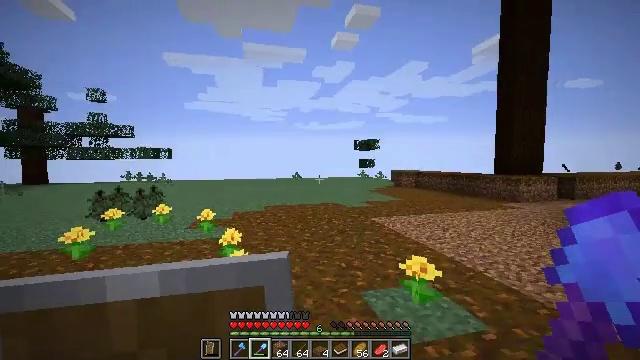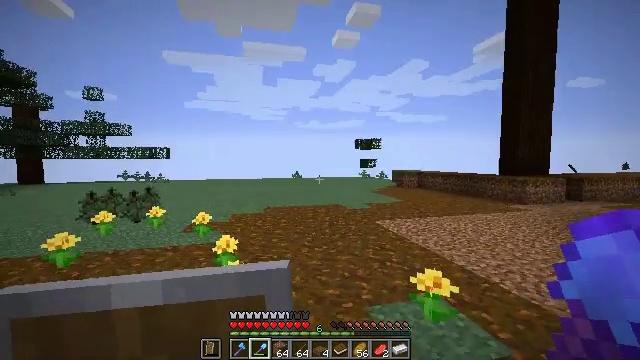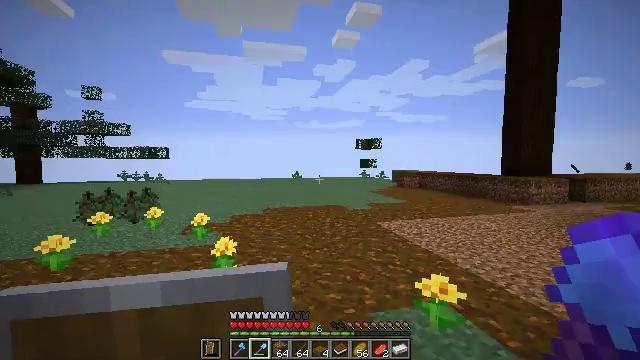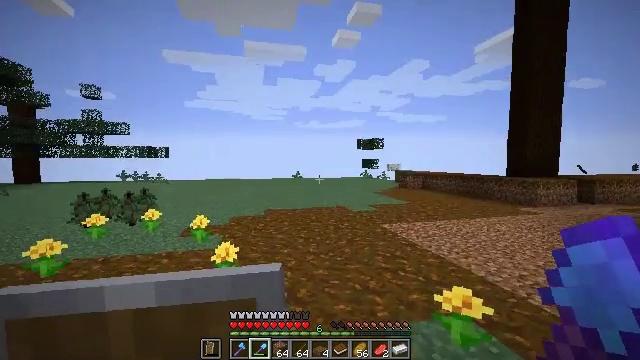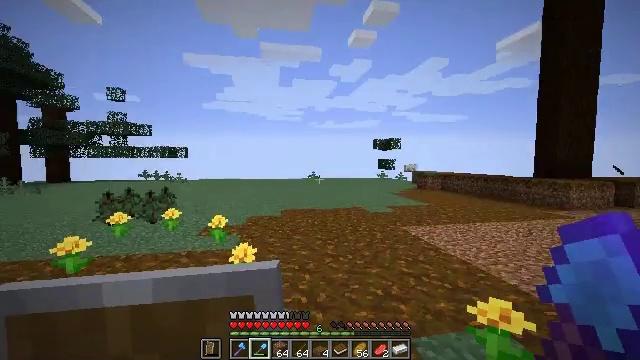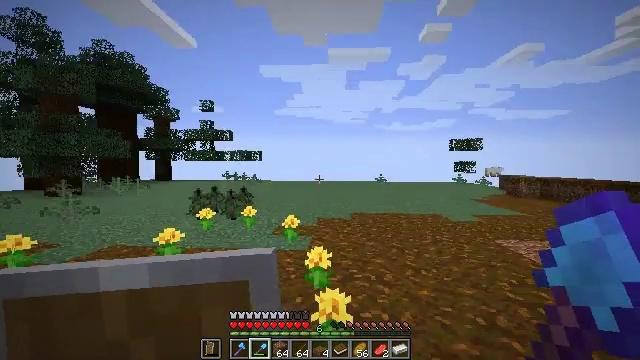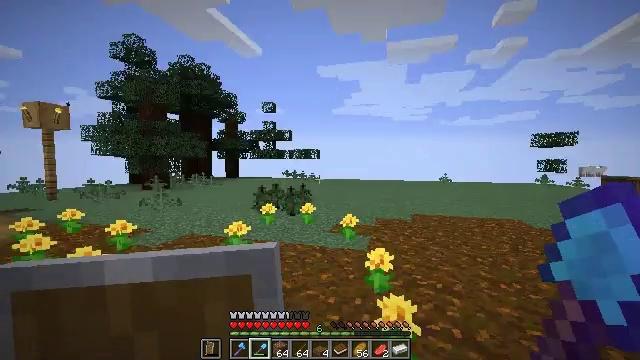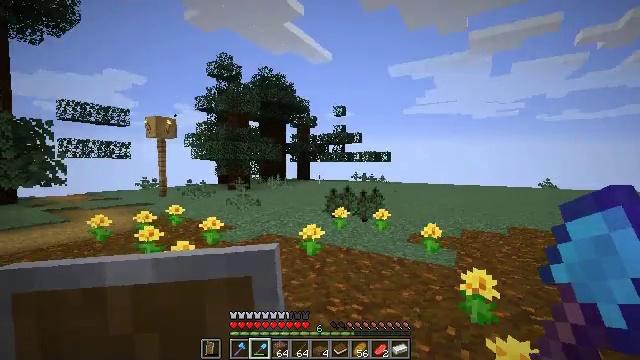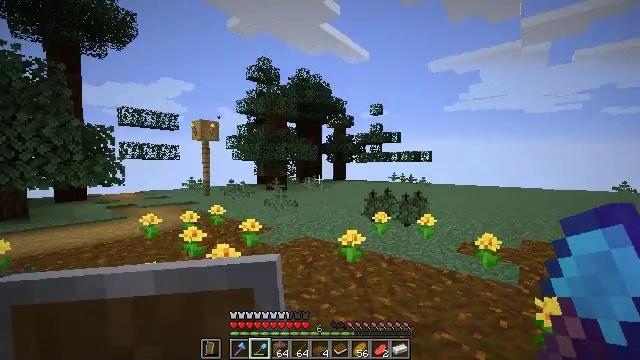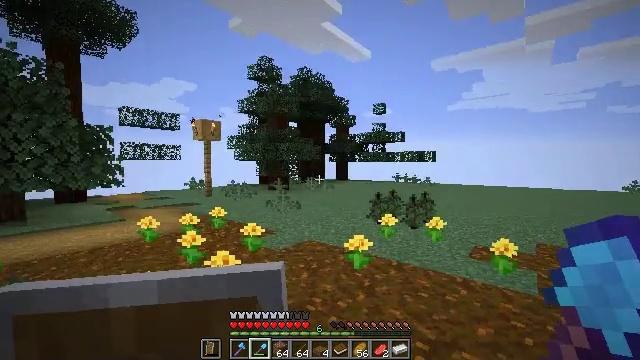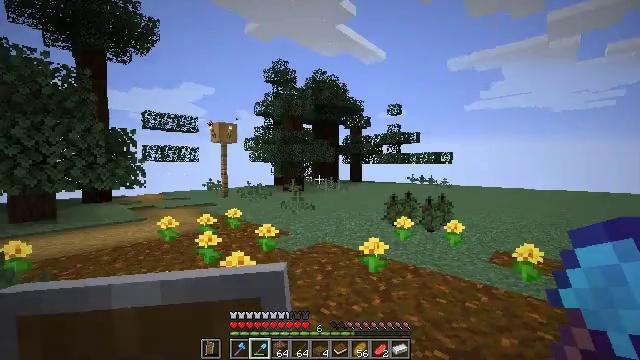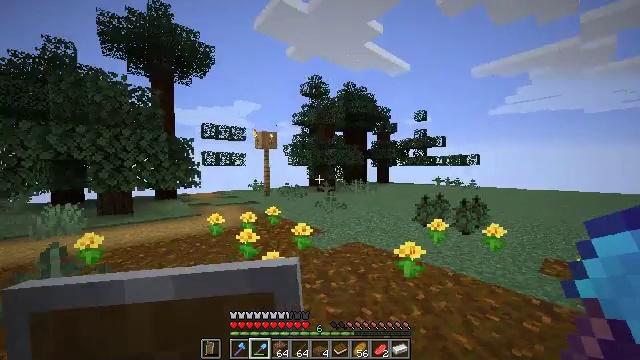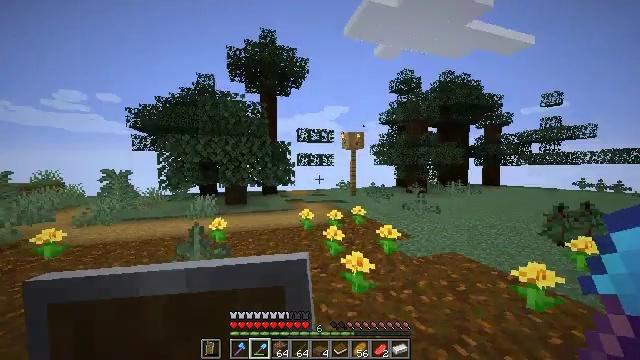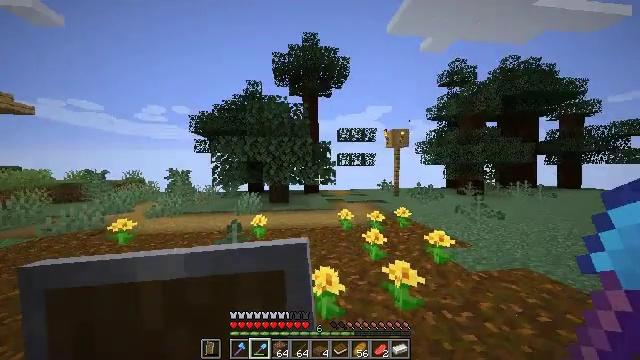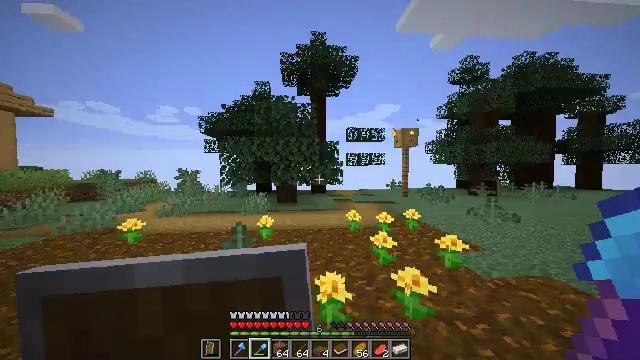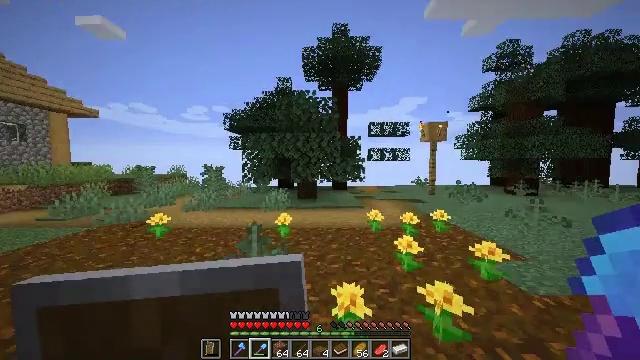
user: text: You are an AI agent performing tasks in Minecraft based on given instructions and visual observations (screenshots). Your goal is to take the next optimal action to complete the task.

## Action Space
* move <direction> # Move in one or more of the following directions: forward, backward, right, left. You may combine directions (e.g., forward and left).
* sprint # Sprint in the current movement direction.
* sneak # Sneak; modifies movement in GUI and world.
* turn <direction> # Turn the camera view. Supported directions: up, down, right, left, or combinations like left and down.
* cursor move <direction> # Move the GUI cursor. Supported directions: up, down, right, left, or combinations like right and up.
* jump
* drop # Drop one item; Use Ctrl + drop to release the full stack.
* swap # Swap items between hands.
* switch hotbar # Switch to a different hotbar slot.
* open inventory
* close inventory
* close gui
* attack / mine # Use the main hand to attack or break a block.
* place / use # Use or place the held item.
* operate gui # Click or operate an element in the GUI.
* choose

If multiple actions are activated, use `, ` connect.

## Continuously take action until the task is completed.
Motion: motion action
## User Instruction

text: Gather the podzol block.
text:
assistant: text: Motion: move forward, attack / mine
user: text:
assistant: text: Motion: move forward and move left, attack / mine
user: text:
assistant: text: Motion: move forward and move left, attack / mine
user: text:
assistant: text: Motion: move forward and move left, turn left, attack / mine
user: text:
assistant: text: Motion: move forward and move left, turn left, attack / mine
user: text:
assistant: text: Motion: move forward and move left, turn left, attack / mine
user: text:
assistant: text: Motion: move forward and move left, turn left, attack / mine
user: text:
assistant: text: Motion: move forward, turn left, attack / mine
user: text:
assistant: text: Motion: move forward, sprint, attack / mine
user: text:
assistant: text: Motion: move forward, sprint, turn left, attack / mine
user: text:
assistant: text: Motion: move forward, sprint, turn left, attack / mine
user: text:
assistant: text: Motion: move forward, sprint, turn left, attack / mine
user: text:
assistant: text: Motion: move forward, sprint, turn left, attack / mine
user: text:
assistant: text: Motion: move forward, sprint, turn left, attack / mine
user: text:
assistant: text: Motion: move forward, sprint, turn left and down, attack / mine
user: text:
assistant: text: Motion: move forward, sprint, turn left and down, attack / mine
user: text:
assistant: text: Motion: move forward, sprint, turn left and down, attack / mine
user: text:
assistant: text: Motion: move forward, sprint, turn left and down, attack / mine
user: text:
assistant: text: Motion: move forward, sprint, turn left and down, attack / mine
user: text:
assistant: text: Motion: move forward, sprint, turn right, attack / mine
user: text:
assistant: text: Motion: move forward and move right, sprint, attack / mine
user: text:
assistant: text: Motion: move forward and move right, sprint, attack / mine
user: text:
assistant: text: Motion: move forward and move right, sprint, attack / mine
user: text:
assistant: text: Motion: move forward and move right, sprint, attack / mine
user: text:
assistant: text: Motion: move forward and move right, sprint, turn left, attack / mine
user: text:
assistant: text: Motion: move forward and move right, turn left, attack / mine
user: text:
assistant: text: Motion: turn left, attack / mine
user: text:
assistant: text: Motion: turn left, attack / mine
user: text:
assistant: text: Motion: turn left, attack / mine
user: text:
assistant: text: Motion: turn left, attack / mine